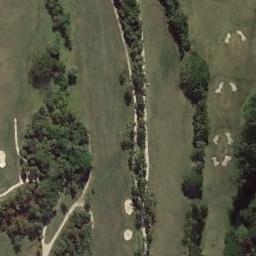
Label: golf_course